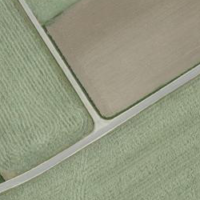
EUNIS habitat code: 52
Species observed at this site:
Campanula glomerata